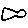
Label: fish